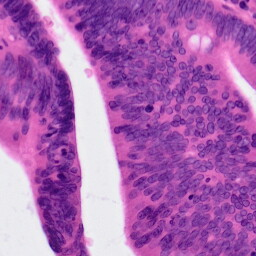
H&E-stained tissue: Colon